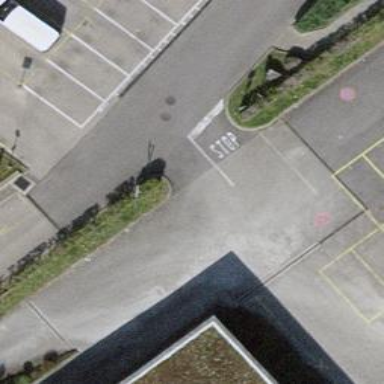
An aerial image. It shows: Parking aisle designated as service road.